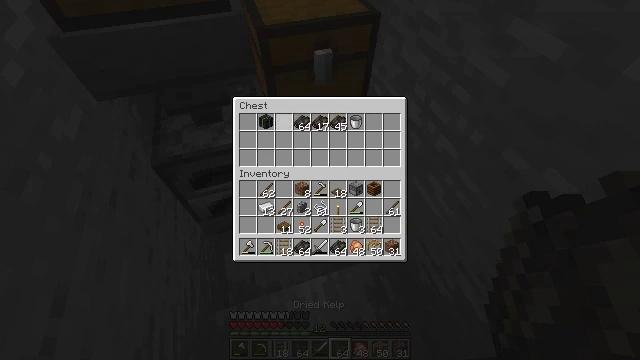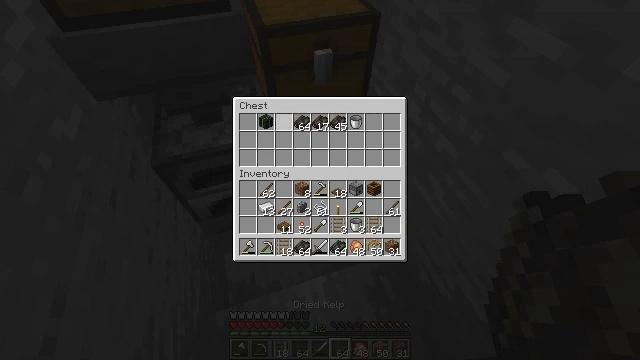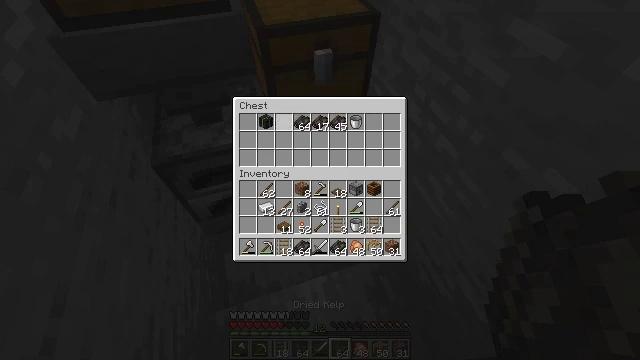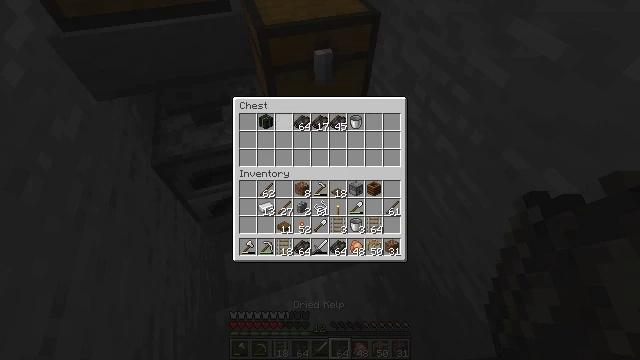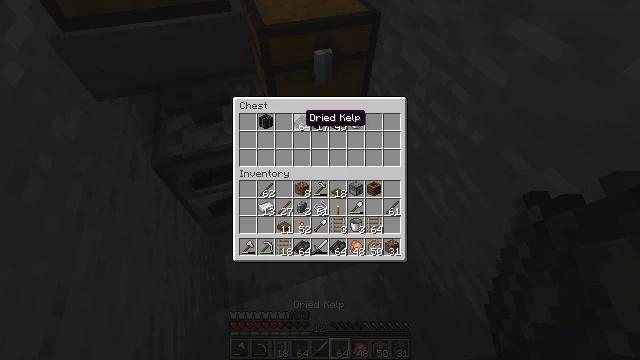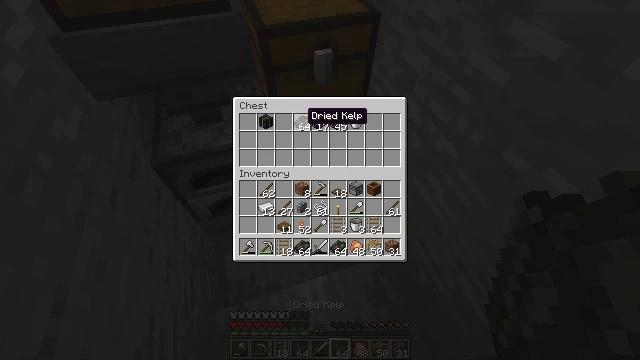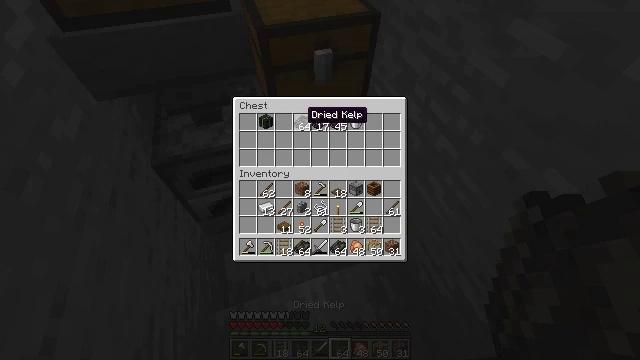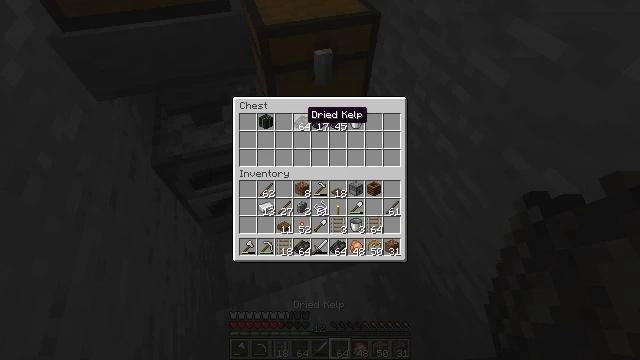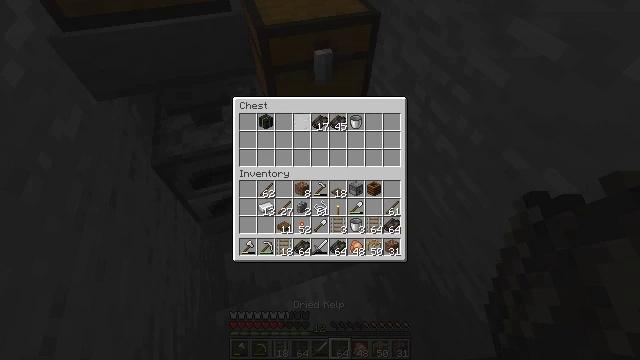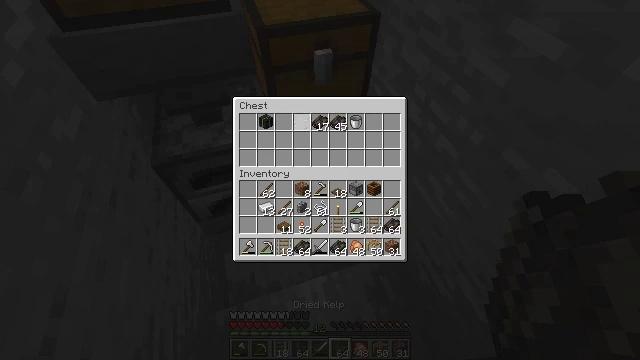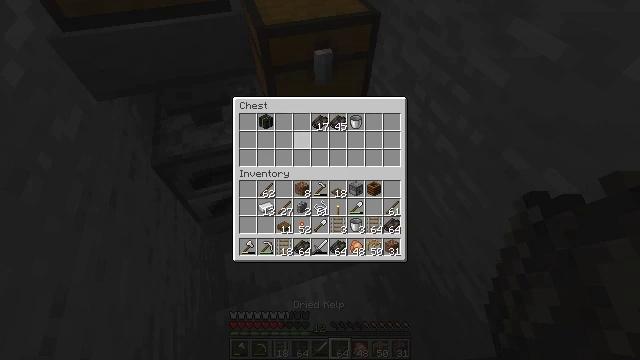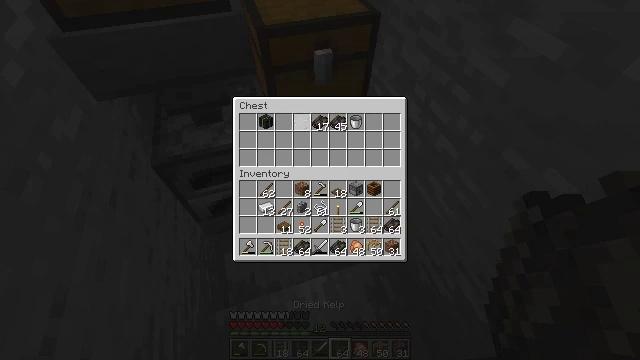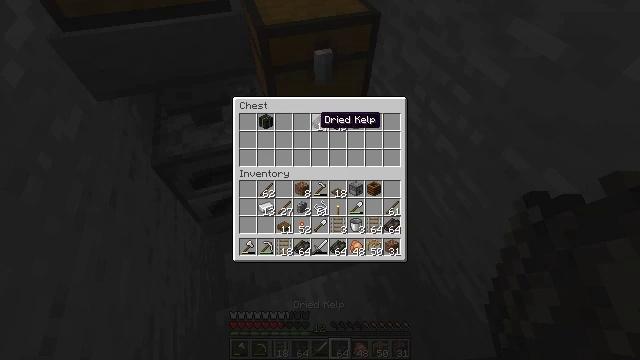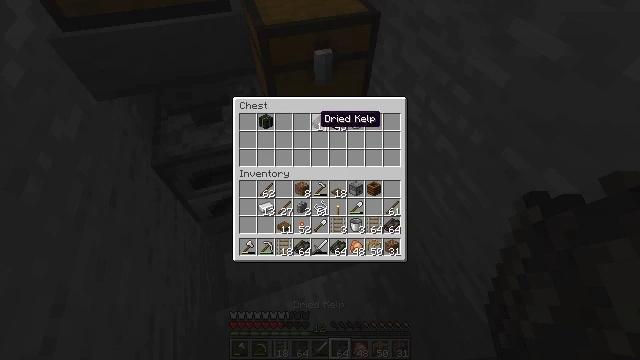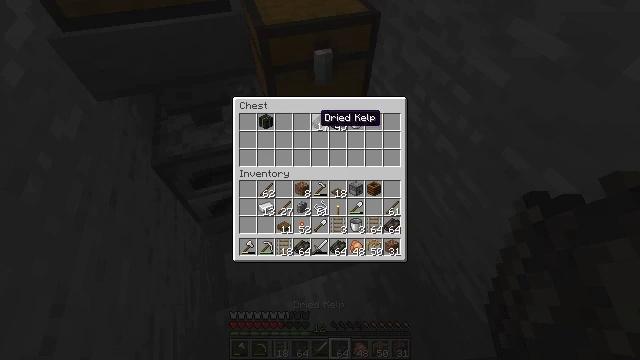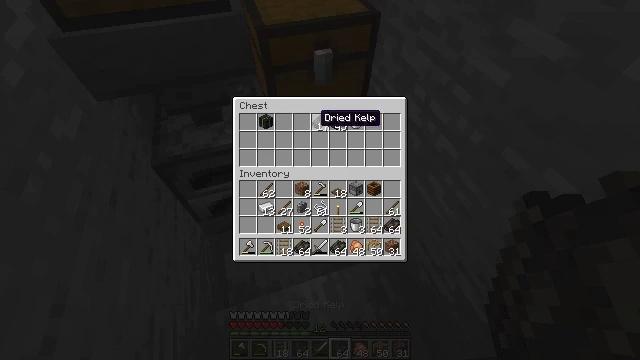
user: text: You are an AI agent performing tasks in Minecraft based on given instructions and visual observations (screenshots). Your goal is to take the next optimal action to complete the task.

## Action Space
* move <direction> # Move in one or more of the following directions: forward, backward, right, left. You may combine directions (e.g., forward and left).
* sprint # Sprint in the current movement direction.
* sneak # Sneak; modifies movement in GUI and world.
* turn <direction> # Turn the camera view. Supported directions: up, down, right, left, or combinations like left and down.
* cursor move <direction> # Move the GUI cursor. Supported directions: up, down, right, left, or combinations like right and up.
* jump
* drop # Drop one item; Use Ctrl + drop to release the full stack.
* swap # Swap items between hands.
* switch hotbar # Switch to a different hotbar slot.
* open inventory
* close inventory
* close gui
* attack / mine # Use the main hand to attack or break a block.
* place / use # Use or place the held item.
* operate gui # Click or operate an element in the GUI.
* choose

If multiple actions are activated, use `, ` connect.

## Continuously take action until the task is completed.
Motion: motion action
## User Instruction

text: Take dried kelp to craft a dried kelp block.
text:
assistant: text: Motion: sneak
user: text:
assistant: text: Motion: sneak
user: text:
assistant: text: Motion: sneak, turn right
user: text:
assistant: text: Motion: sneak
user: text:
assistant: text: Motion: sneak
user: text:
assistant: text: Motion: sneak
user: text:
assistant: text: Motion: sneak
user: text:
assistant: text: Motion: sneak, attack / mine
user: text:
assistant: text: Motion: sneak, attack / mine
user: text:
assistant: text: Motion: sneak
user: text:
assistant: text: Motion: sneak
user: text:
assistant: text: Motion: sneak
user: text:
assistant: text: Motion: sneak
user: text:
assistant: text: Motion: sneak
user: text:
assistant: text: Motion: sneak
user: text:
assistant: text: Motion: sneak, attack / mine
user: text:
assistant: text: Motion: sneak, attack / mine
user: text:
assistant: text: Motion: sneak, turn right
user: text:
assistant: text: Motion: sneak, turn right
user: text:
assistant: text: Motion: sneak, turn right
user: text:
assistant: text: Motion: sneak
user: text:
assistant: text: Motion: sneak
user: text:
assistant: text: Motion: sneak
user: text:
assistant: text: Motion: sneak
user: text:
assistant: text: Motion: sneak, attack / mine
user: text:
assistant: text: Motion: sneak, attack / mine
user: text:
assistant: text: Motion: sneak, turn left
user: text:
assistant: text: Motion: sneak, turn left
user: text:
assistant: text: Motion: sneak
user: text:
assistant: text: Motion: sneak